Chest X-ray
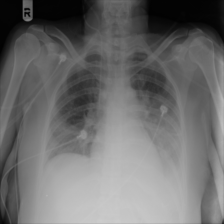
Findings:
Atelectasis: negative
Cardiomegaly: negative
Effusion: positive
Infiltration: negative
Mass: negative
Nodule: negative
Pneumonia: negative
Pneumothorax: negative
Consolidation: negative
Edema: negative
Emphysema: negative
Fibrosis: negative
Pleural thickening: negative
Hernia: negative